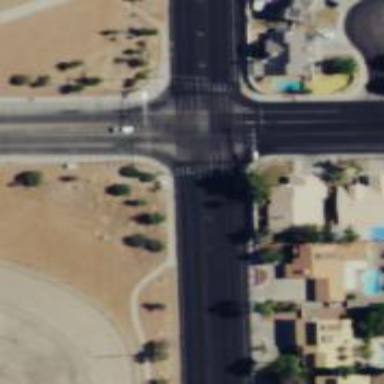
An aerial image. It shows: Solid stop line on the road.